Current action and preconditions to check: path_clear

Your task: For each precondition in the list above, predict whether it will hold at this action.

Consider the current scene as observed from the mobile robot's camera, and analyze the predicted future states of all dynamic agents (e.g., people, animals, vehicles, or any moving entities) within the NEXT SECOND.

IMPORTANT: Only answer "very likely" if you are absolutely certain—based on strong, clear evidence—that a dynamic agent will violate the precondition in the predicted future state. Do NOT answer "very likely" for unlikely, ambiguous, or low-probability risks.

Ask yourself for each precondition: Is there a high probability, with clear and convincing evidence, that the predicted future states of any dynamic agent will interfere with the predicted future state of the currently executing action within the NEXT SECOND, causing that precondition to fail?

Assess the risk level based on these predictions. Use "likely" or "very likely" if motions create a clear risk of interference.

Use "neutral" or "improbable" if agents are nearby but their predicted paths are clearly diverging or non-conflicting.

Failure Risk Categories: "very improbable", "improbable", "neutral", "likely", "very likely"

Answer Format: Output ONLY the probability_of_failure value from these categories: "very improbable", "improbable", "neutral", "likely", "very likely"

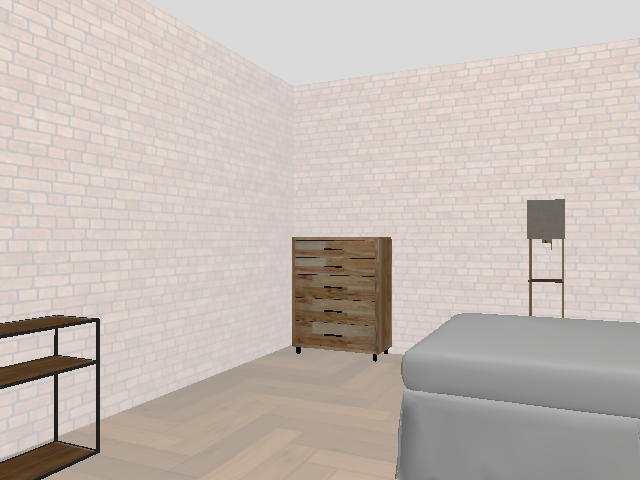

Answer: very improbable